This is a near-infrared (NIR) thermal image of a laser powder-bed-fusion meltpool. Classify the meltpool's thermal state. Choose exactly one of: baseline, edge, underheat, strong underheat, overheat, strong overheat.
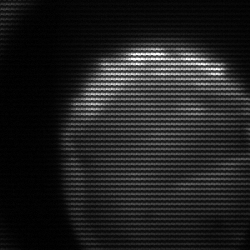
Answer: edge